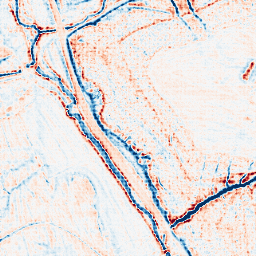
Category: edge_preserving
Decomposition family: anisotropic_diffusion
Decomposition parameters: iterations: 50
kappa: 10
gamma: 0.05
Upsampling method: sinc_hamming
Upsampling parameters: scale: 8
kernel_size: 8
Upsampling scale: 8